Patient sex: F
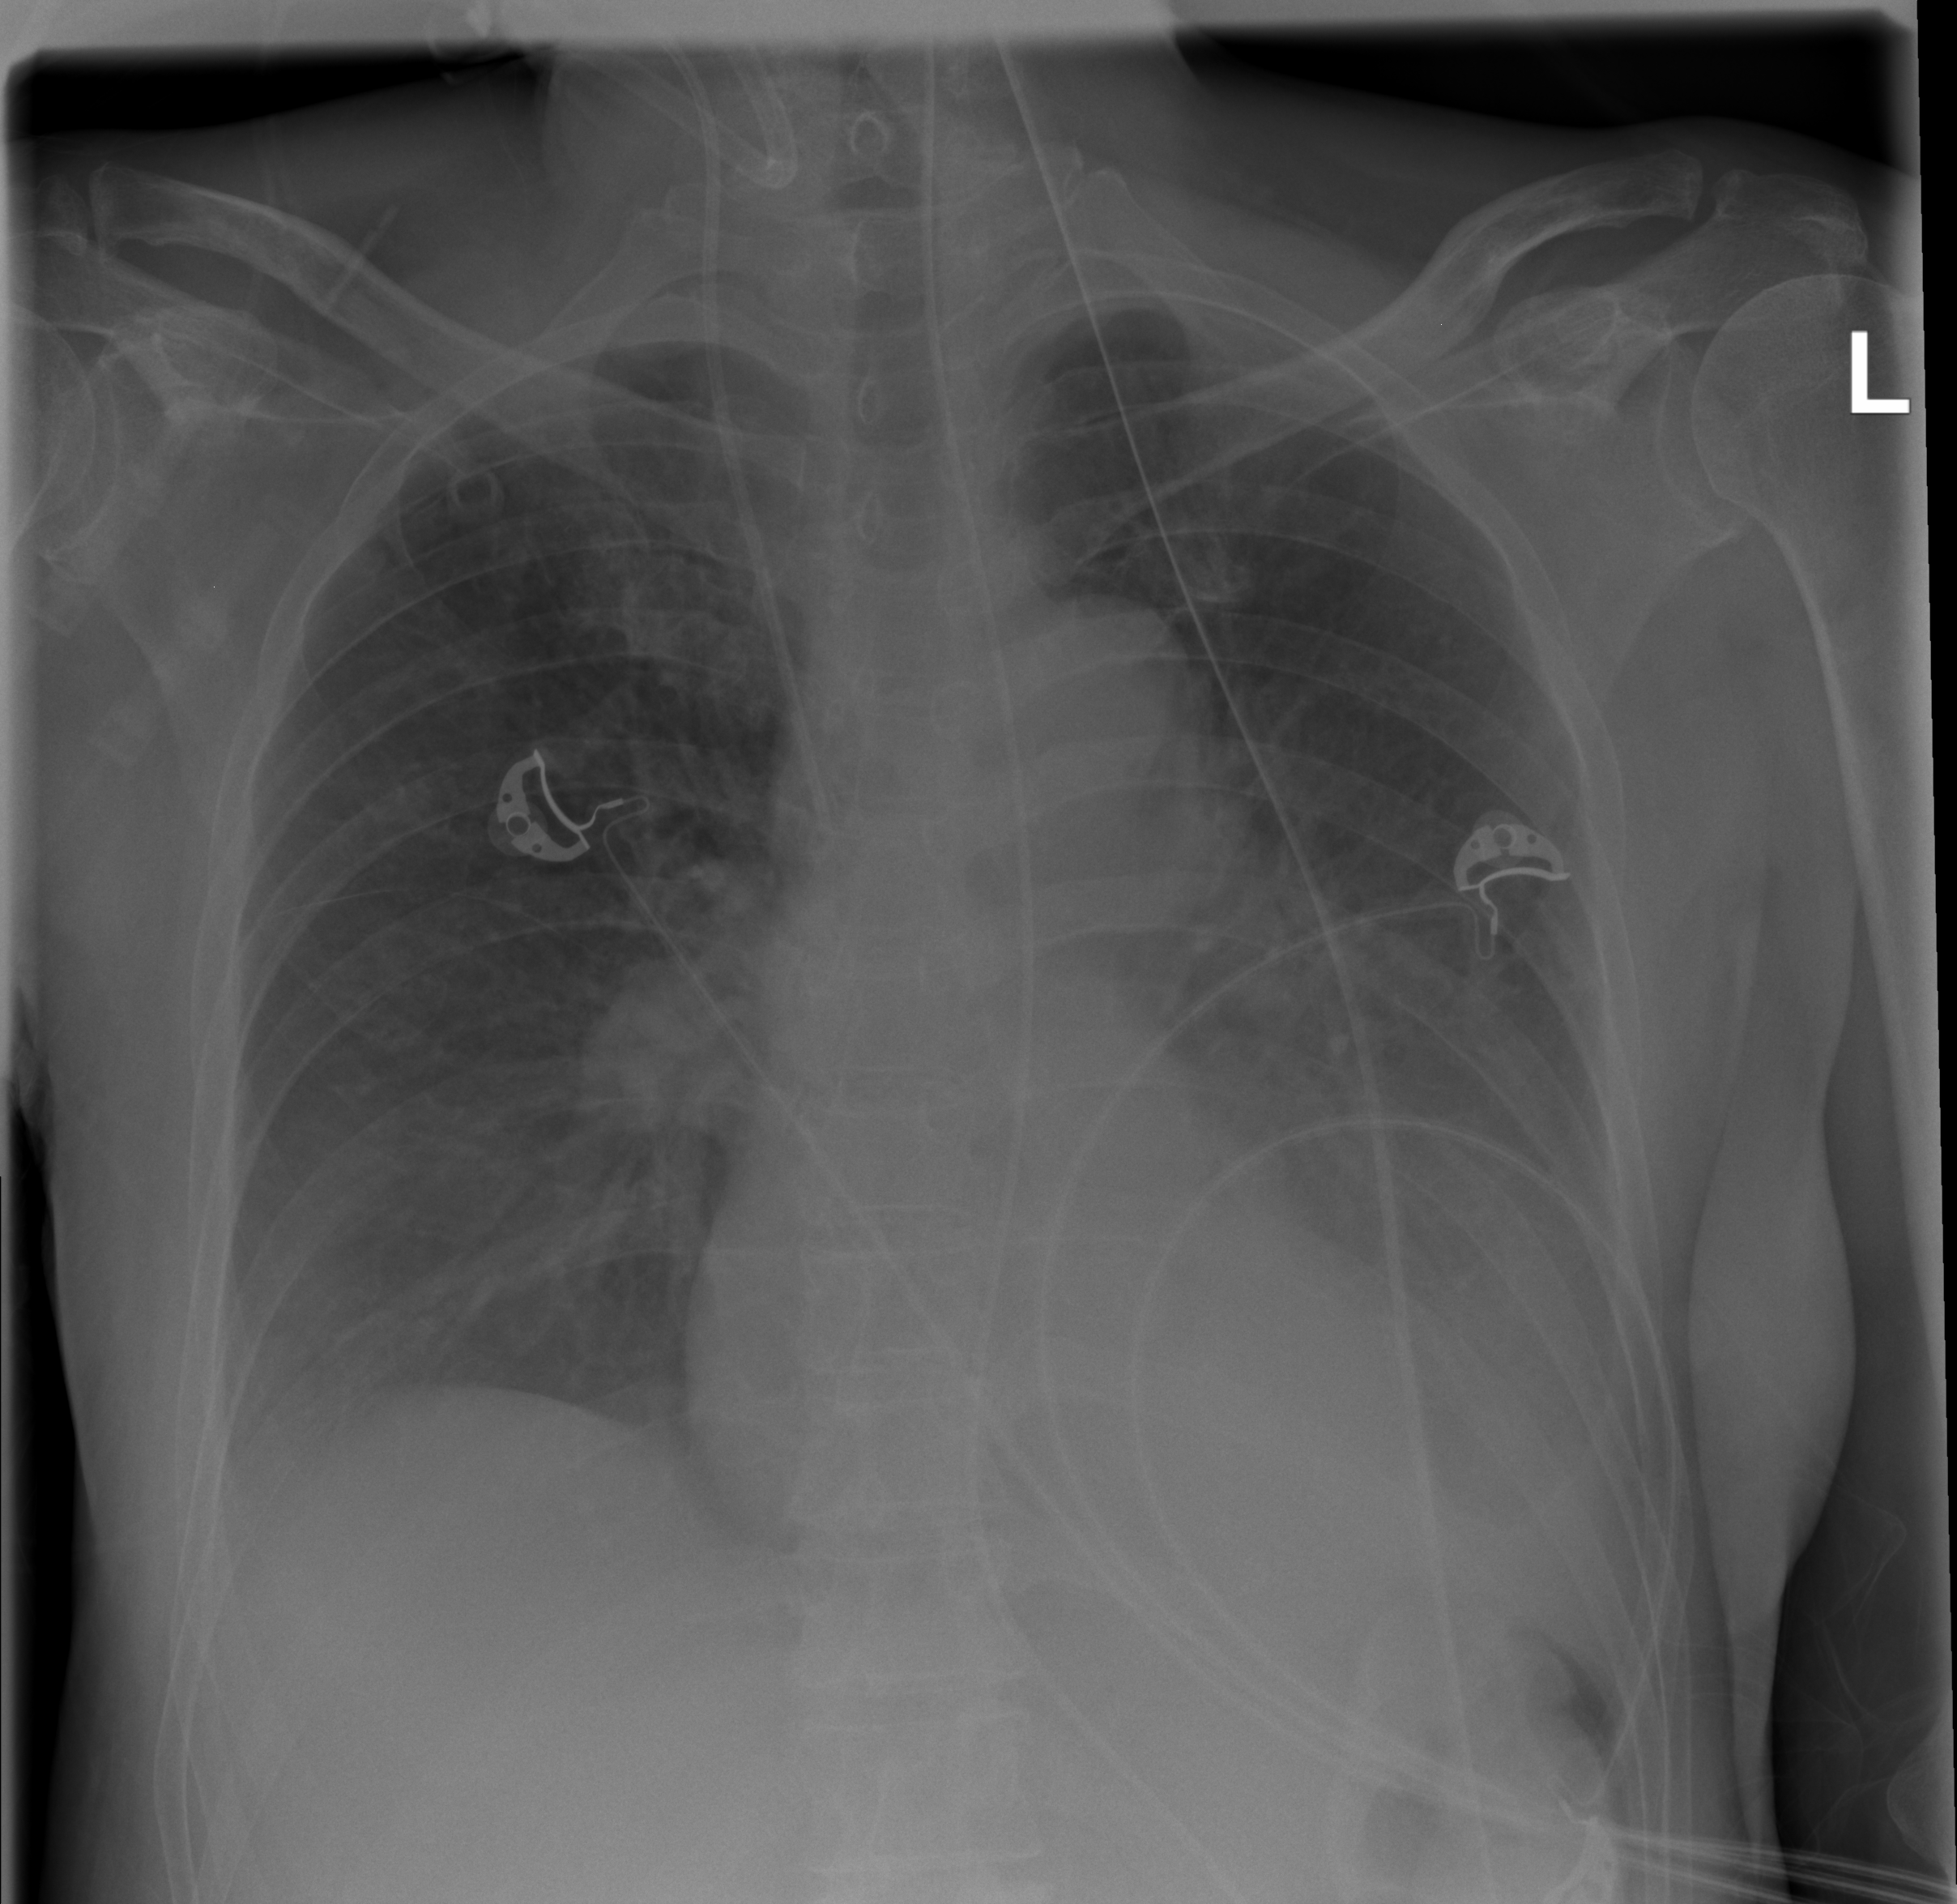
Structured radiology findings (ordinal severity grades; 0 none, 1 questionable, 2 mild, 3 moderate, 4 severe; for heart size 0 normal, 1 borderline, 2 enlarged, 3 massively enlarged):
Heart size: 0
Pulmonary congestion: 0
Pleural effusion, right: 2
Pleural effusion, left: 2
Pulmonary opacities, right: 0
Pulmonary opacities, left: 2
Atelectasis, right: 2
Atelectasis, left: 2